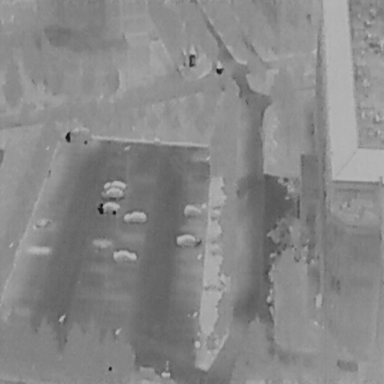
There are seven Cars in the infrared image.